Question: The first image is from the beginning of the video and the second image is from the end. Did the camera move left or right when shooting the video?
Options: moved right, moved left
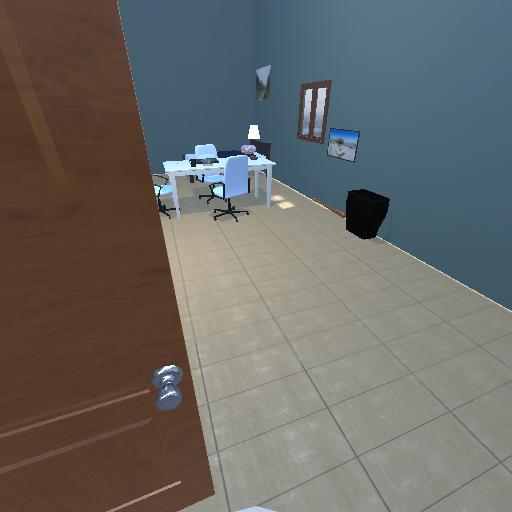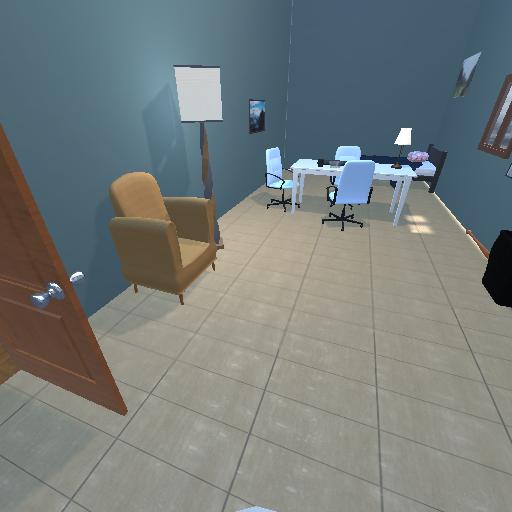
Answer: moved right